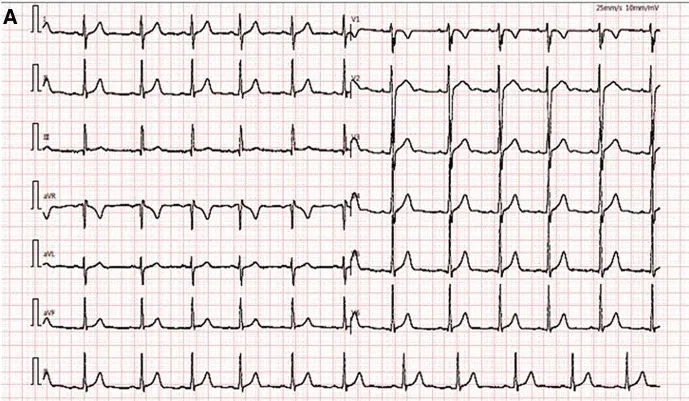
Admission electrocardiogram shows sinus arrhythmia without significant abnormalities.
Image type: electrography (ekg)